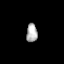
Tissue: prostate
Cell type: T cells
Senescence score: 0.7067
Nuclear area (px): 198
Mean DAPI intensity: 177.465